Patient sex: F
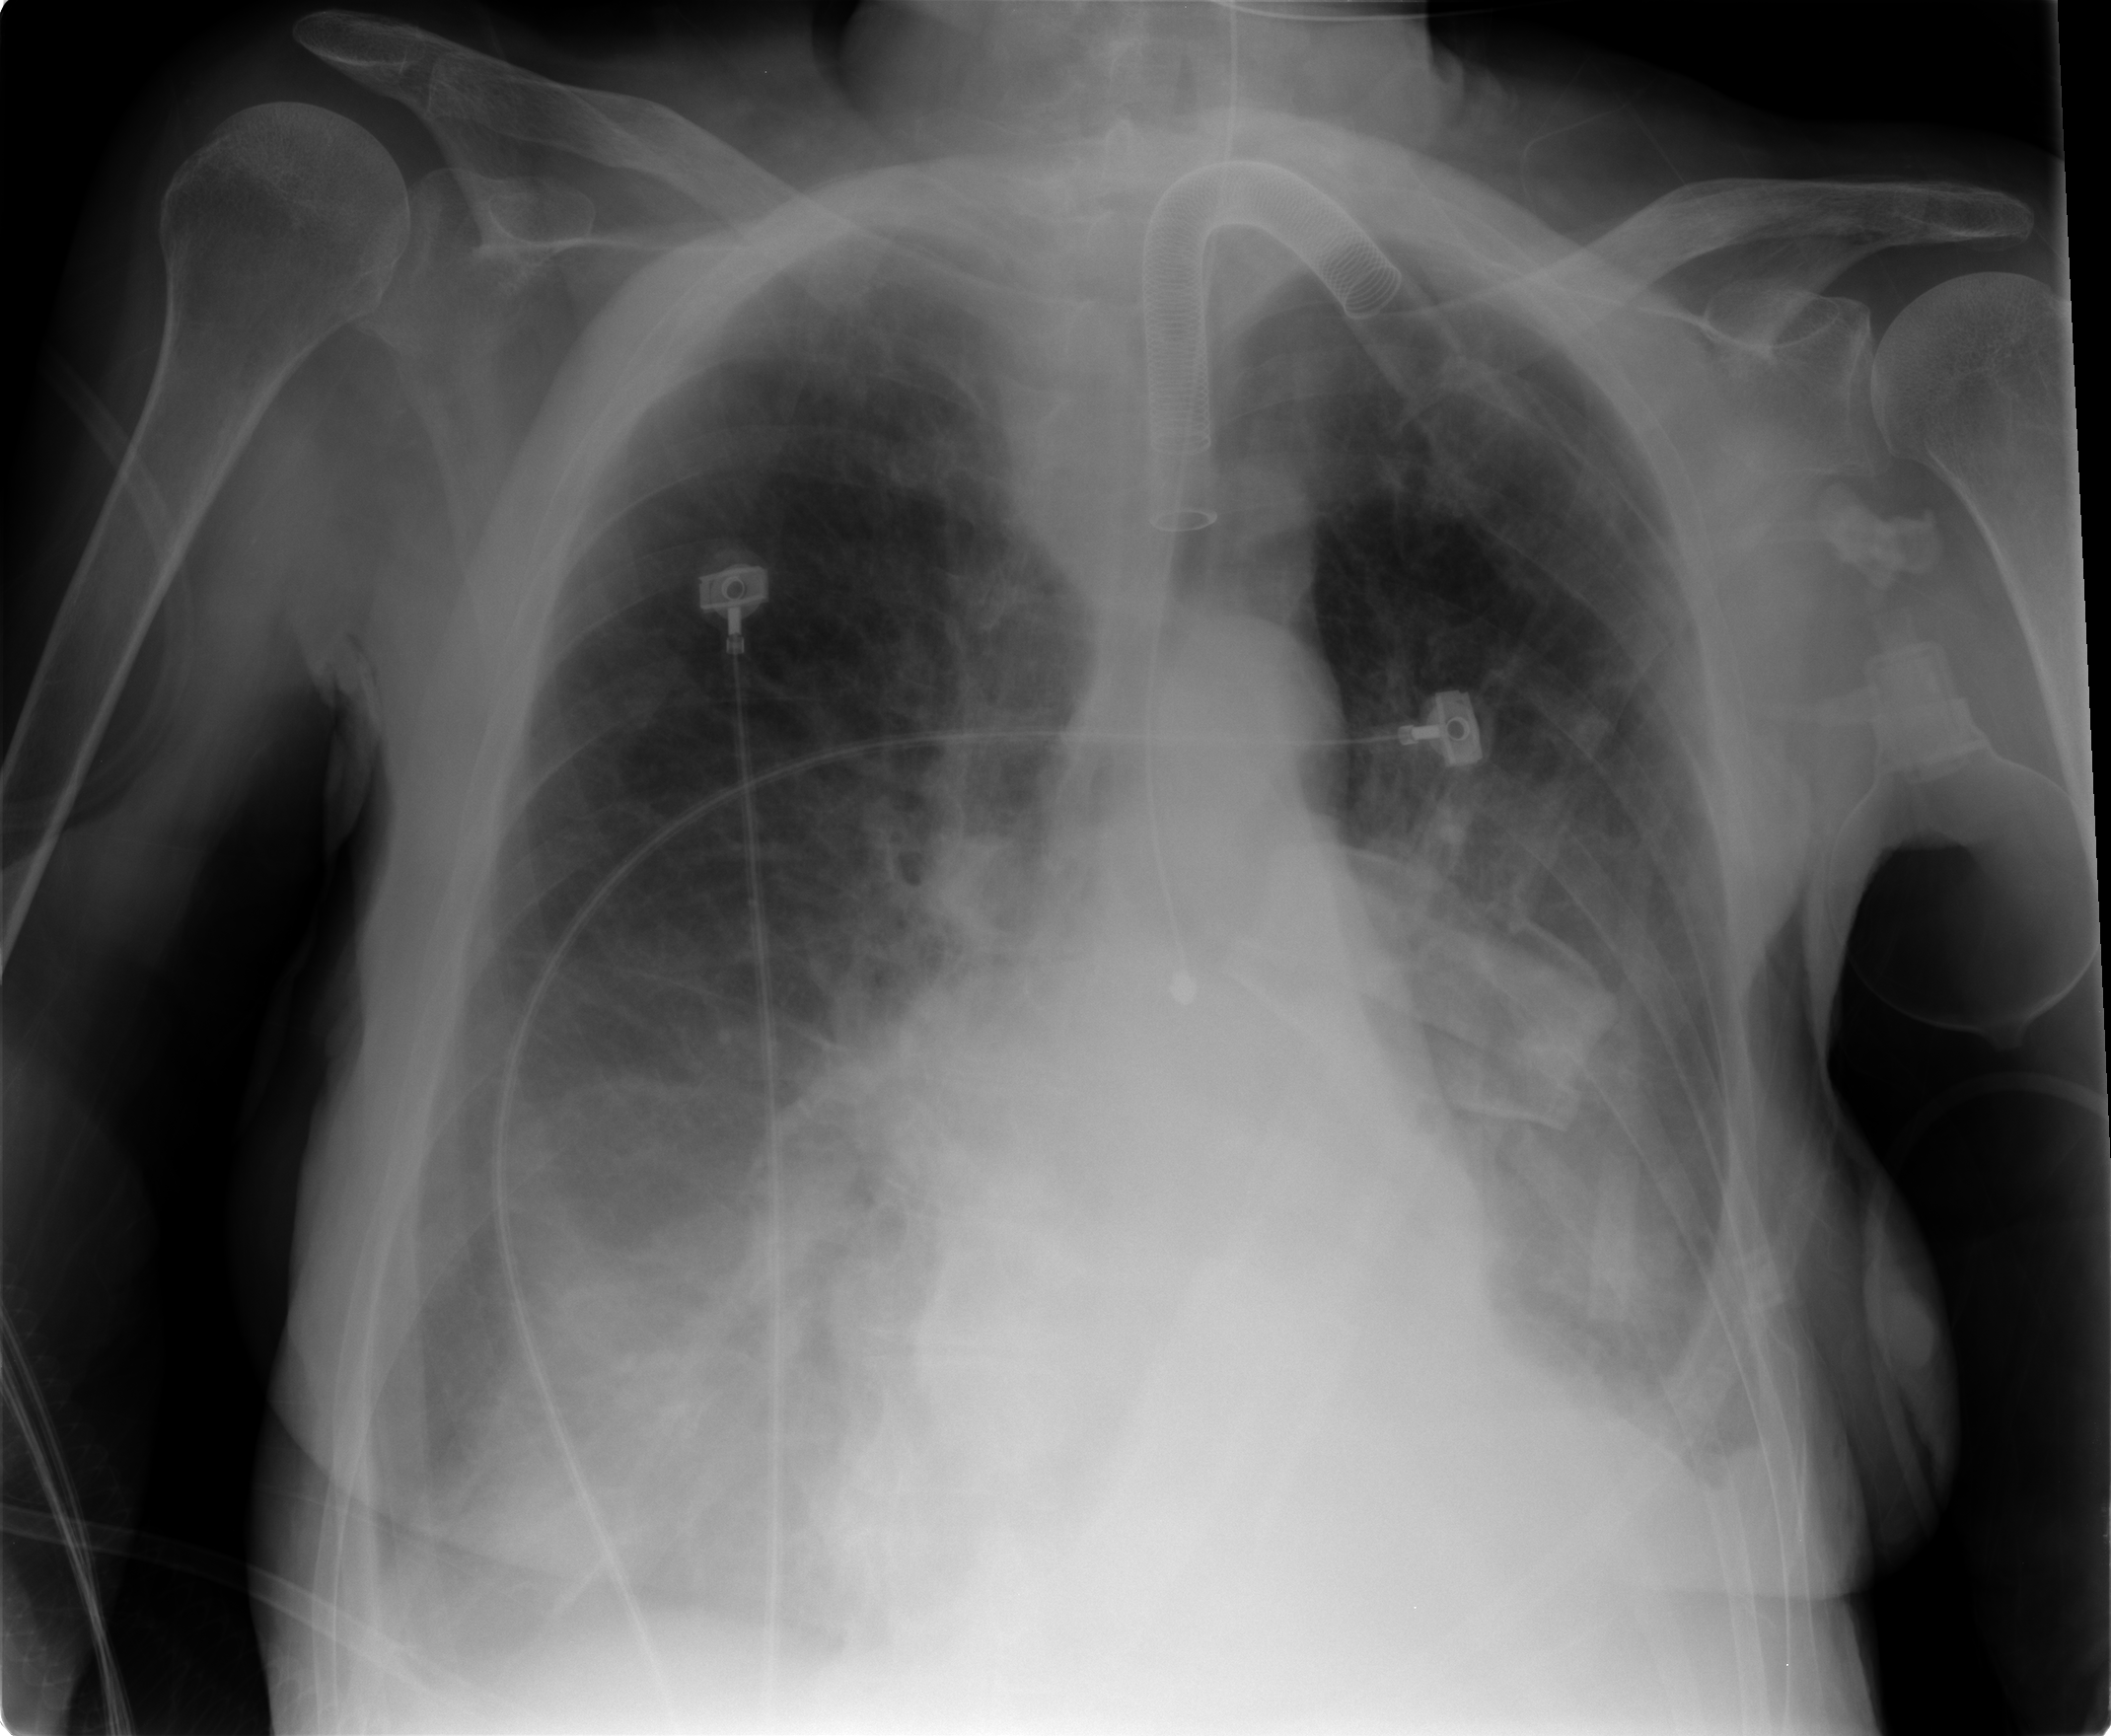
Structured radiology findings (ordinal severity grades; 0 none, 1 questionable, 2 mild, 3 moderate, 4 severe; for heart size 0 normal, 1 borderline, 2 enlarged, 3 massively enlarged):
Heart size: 0
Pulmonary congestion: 2
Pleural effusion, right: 3
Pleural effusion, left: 2
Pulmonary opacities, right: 2
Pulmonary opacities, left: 1
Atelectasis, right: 2
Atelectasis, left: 2